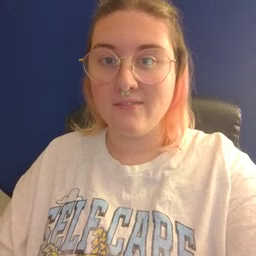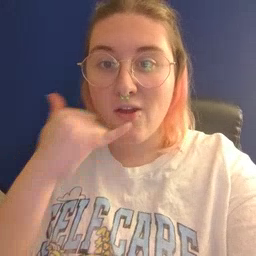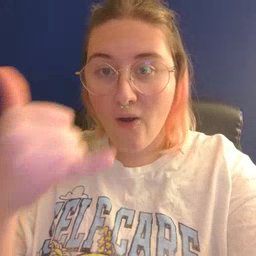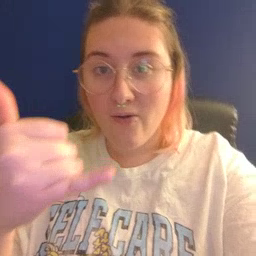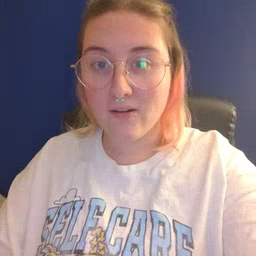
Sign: callonphone